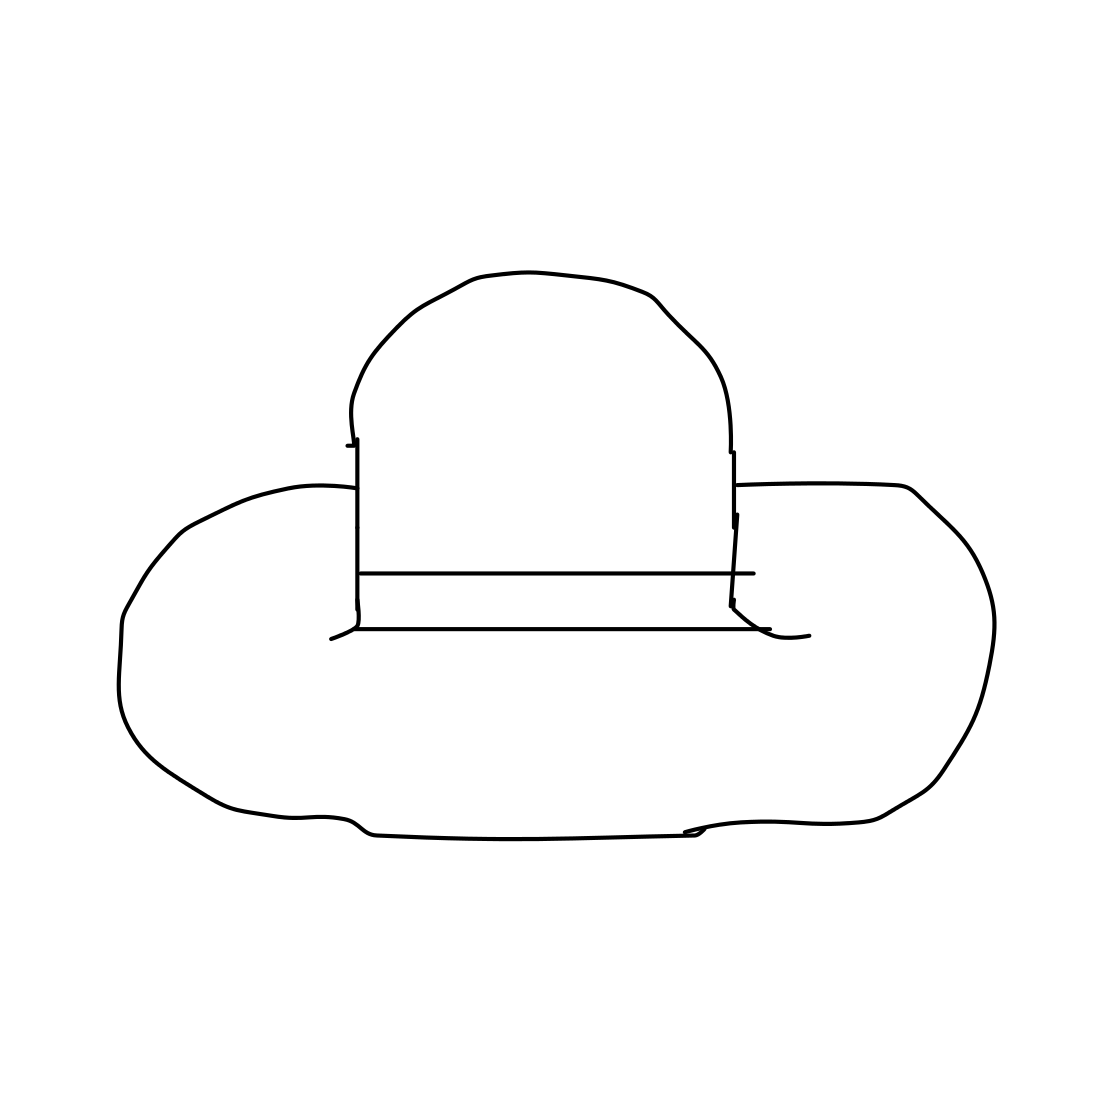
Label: hat